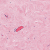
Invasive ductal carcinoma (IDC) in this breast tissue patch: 0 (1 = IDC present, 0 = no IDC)